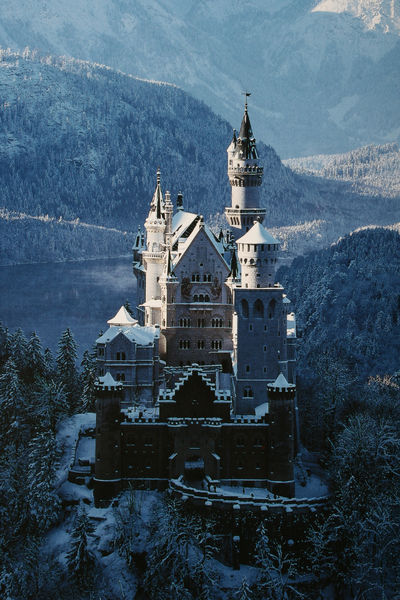
Titel: Der Blick auf Neuschwanstein und seine Umgebung im Winter
Künstler: Georg Dollmann
Standort: Schwangau
Institution: Schloss Neuschwanstein
Schlagwörter: baum, berg, blau, dunkel, felsen, himmel, schatten, wasser, weiß, wolken, bäume, fluss, grün, see, braun, bunt, fenster, grau, hell, licht, schwarz, tür, dach, gebäude, haus, schloss, schnee, wand, architektur, spitze, kalt, natur, spiegelung, gewässer, sonne, spitzen, tal, wald, anhöhe, turm, turmspitze, deutschland, terrasse, schwan, ansicht, türen, fahne, abhang, berge, fels, gebirge, gipfel, dächer, mauer, schlucht, hof, winter, vogelperspektive, tannen, könig, thron, hoch, zinnen, foto, fotografie, luftaufnahme, photographie, eingang, erker, burg, bayern, türme, palast, alpen, kälte, festung, wälder, groß, tanne, photo, karte, märchen, prinz, historismus, zufahrt, ludwig, zinne, gesamtansicht, satteldach, aussenfassade, turn, zitadelle, wehranlage, ludwig ii., neuschwanstein, schloss neuschwanstein, puzzle, disney, neuschanstein, plansee, türmw, thrones